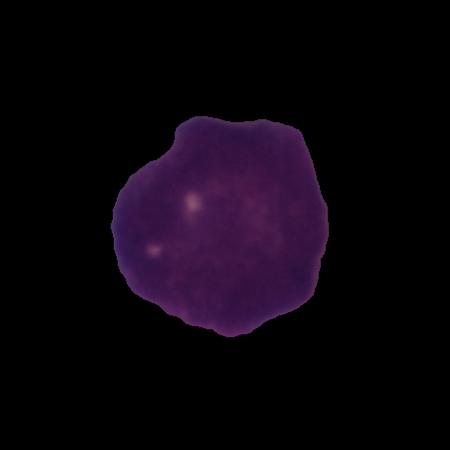
Label: cancer